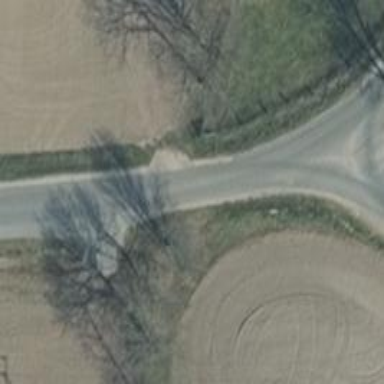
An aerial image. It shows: Unclassified road with asphalt surface.